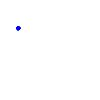
Particle: pion